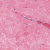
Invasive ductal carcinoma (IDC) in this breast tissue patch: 0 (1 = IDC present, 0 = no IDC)